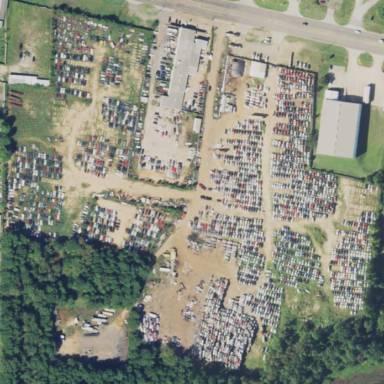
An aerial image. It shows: Scrap yard located in industrial area.